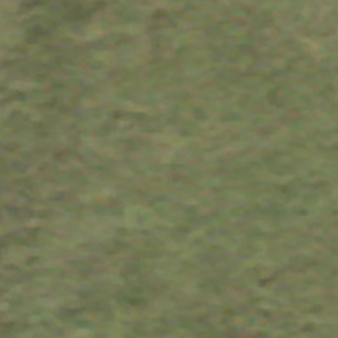
Label: other